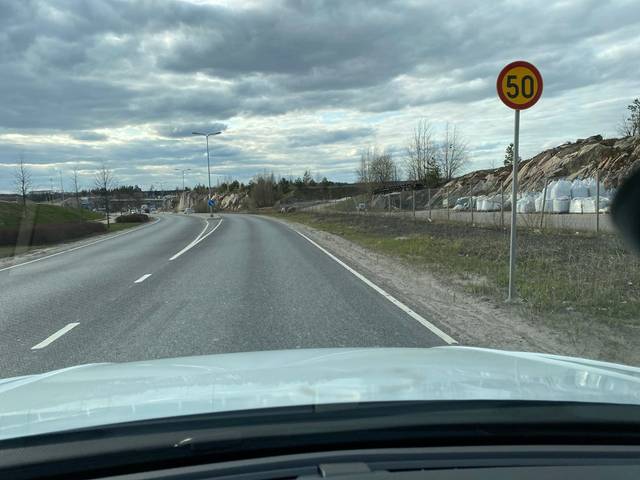
Region: Finland
Coordinates: 60.306, 24.901